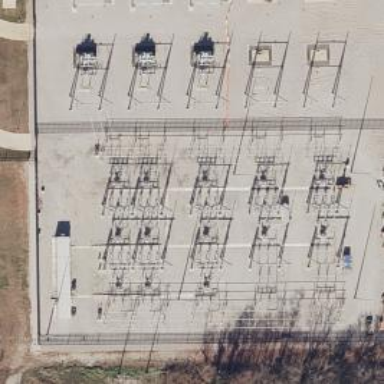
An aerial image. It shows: Switch for power supply.